Question: I have a problem with these lines in my 'serverless.yml' file.
I am using the Serverless plugin 'serverless-single-page-app-plugin'.
'''
# CustomOriginConfig:
# HTTPPort: 80
# HTTPSPort: 443
# OriginProtocolPolicy: https-only
## In case you want to restrict the bucket access use S3OriginConfig and remove CustomOriginConfig
S3OriginConfig:
OriginAccessIdentity: origin-access-identity/cloudfront/E127EXAMPLE51Z
'''
I want use 's3OriginConfig' and disable access through the S3 bucket. I can do this manually. But I want to get the effect as in the picture below:

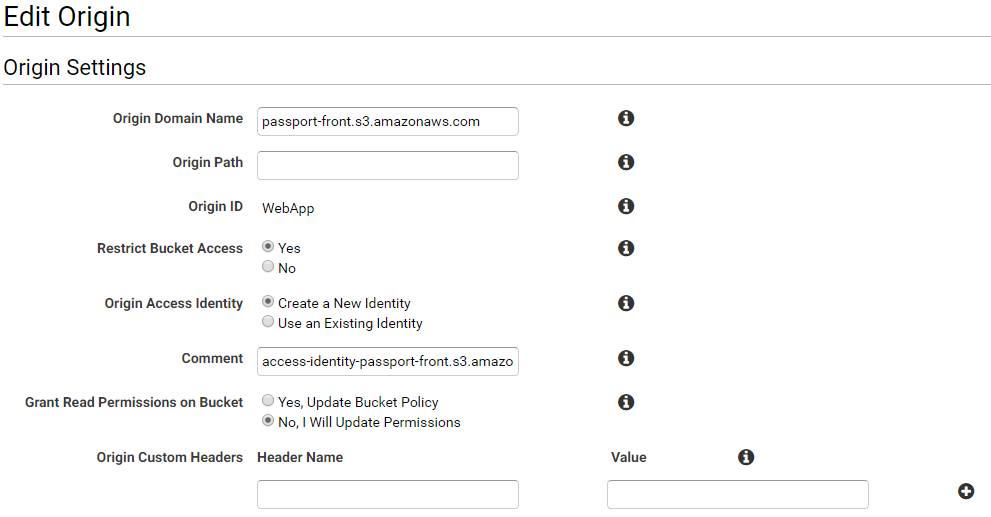
Answer: You might have solved it as you have asked your question long back but this might help if you didn't. I too faced the same issue and after some research through AWS documentation, I got to know how to use the required attributes. Below points to be considered regarding your question.
1. As your origin is Amazon S3 bucket, you should use S3OriginConfig in Distribution.
2. If new OAI is required then you have to create a CloudFrontOriginAccessIdentity resource and refer the OAI and S3CanonicalUserId attribute to the CloudFront Distribution and S3BucketPolicy resources respectively.
Please find the below snippet in response to your question.
'''
WebAppDistribution:
Type: AWS::CloudFront::Distribution
Properties:
DistributionConfig:
Origins:
- DomainName: 'passport-front.s3.amazonaws.com'
Id: 'WebApp'
S3OriginConfig:
OriginAccessIdentity: !Join ['', ['origin-access-identity/cloudfront/', !Ref CloudFrontOAI]]
CloudFrontOAI:
Type: AWS::CloudFront::CloudFrontOriginAccessIdentity
Properties:
CloudFrontOriginAccessIdentityConfig:
Comment: 'access-identity-passport-front.s3.amazonaws.com'
WebAppBucket:
Type: AWS::S3::Bucket
DeletionPolicy: "Retain"
Properties:
AccessControl: PublicRead
BucketName: "passport-front"
WebAppBucketPolicy:
Type: AWS::S3::BucketPolicy
Properties:
Bucket: !Ref WebAppBucket
PolicyDocument:
Statement:
- Action: s3:GetObject
Effect: Allow
Principal:
CanonicalUser: !GetAtt CloudFrontOAI.S3CanonicalUserId
Resource: !Join ['', ['arn:aws:s3:::', !Ref 'WebAppBucket', /*]]
'''
> References: <URL>